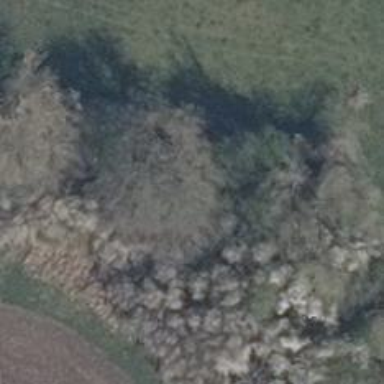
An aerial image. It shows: Row of trees in natural setting.